Question: I have a dataframe which looks like this:
'''
Species POAPRA AGGREP
R2 1 2
D1 5 8
D2 4 5
'''
and I want to make a graph of it using the following code:
'''
ax=df.plot(title='Invasive Species')
ax.set_xlabel('Departure Level')
ax.set_ylabel('Percent Occurance')
'''
which yields

The problem is I would like to have the x-axis show R1, D1 and D2 instead of 0, 0.5, 1.0, 1.5 and 2.0. I am pretty sure I need to set the first column as an index but since I would have multiple indexes I am not sure how to go about it.
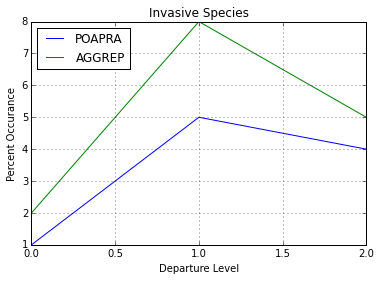
Answer: Just 'set_index' to 'Species' before plotting.
'''
ax=df.set_index('Species').plot(title='Invasive Species')
ax.set_xlabel('Departure Level')
ax.set_ylabel('Percent Occurance')
'''